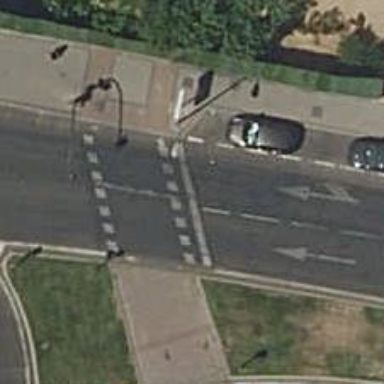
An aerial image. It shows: Road with traffic signals for signaling.